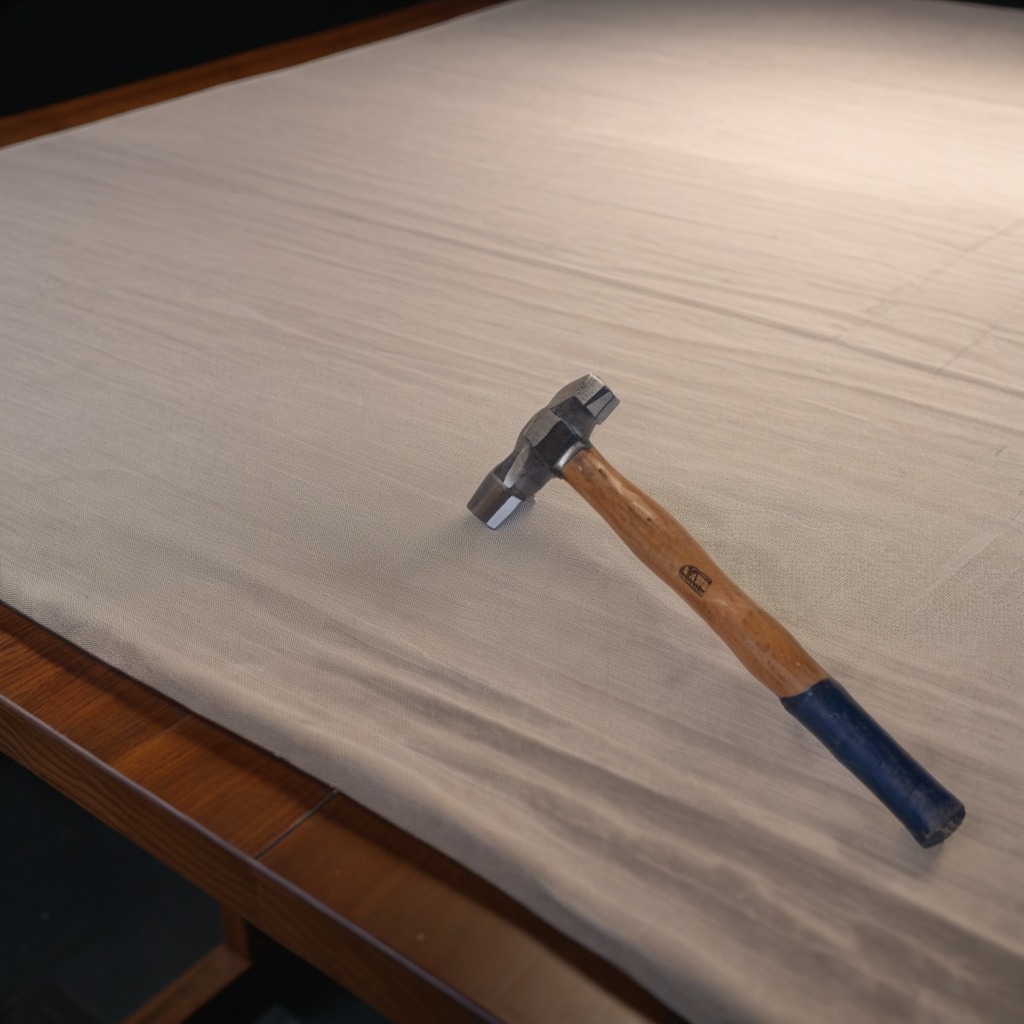
A hammer is lying on a wooden table inside a workshop at night.